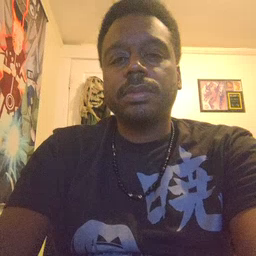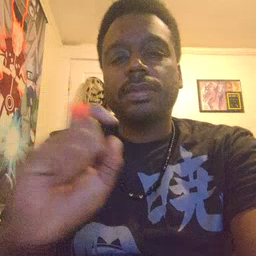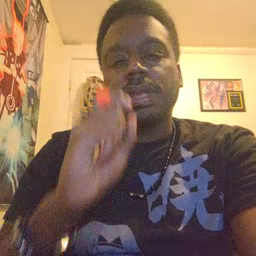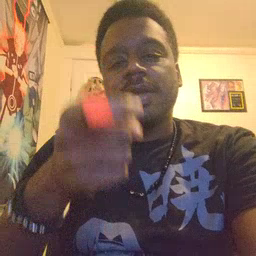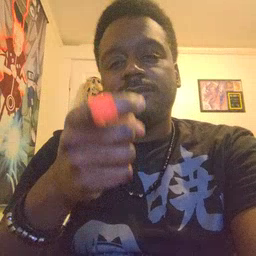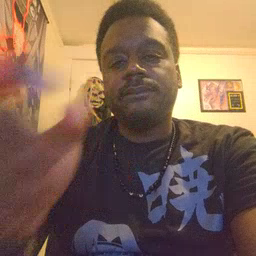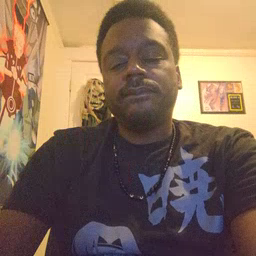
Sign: gift